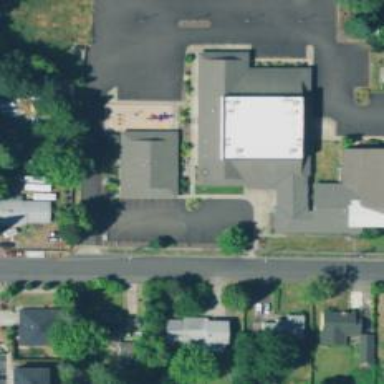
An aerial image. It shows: Kindergarten.